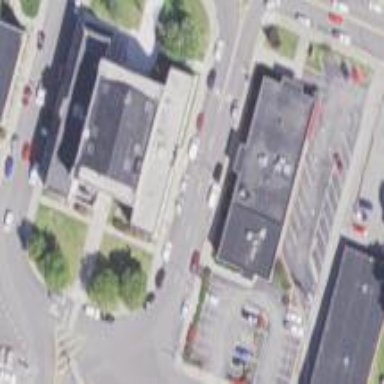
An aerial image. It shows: Courthouse building.